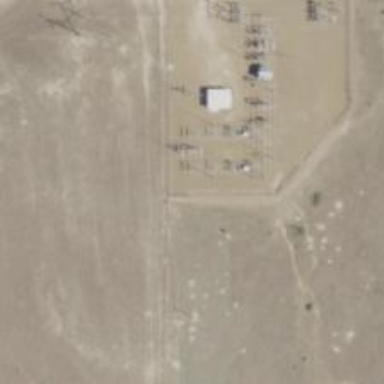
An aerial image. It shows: Mast used for lightning protection.